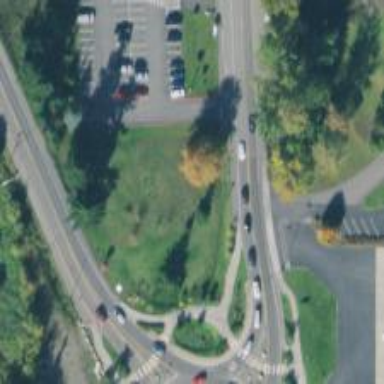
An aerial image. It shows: Unmarked crossing on cycleway.